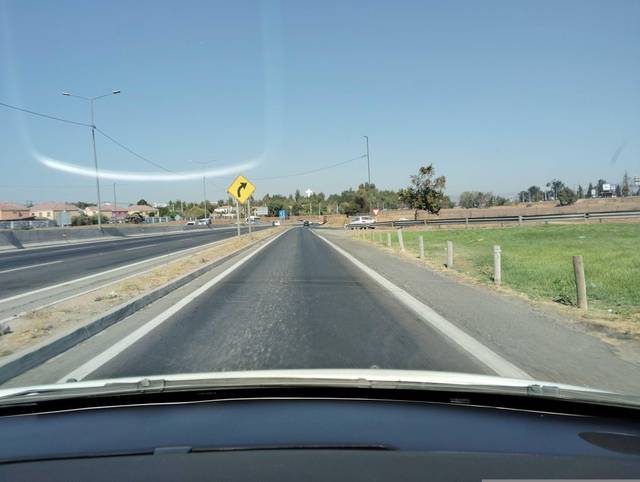
Region: Chile
Coordinates: -33.491, -70.75